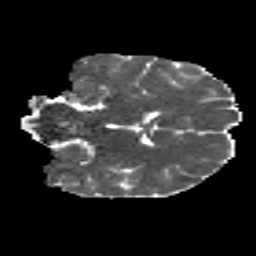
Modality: MD
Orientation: coronal
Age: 18
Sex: male
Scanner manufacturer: siemens
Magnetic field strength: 3 T
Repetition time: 8.8 s
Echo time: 0.085 s